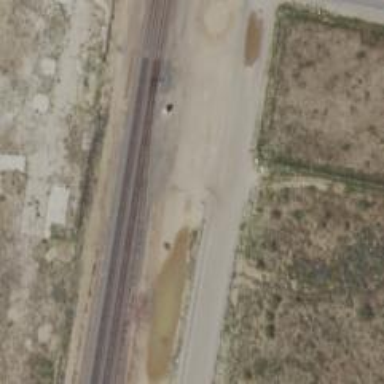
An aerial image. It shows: Railway siding with rails.